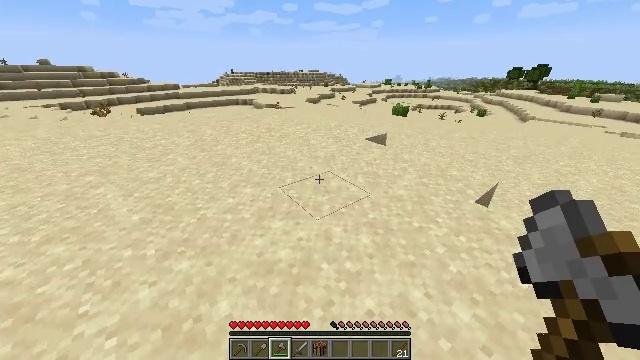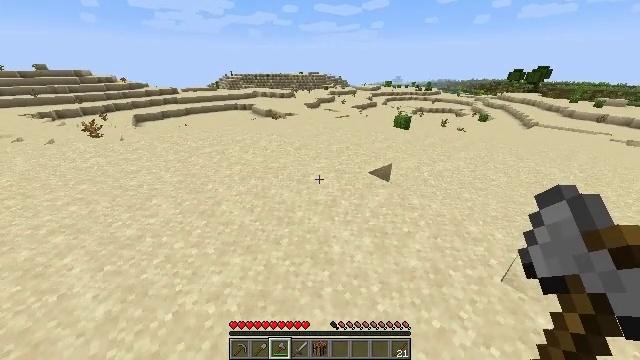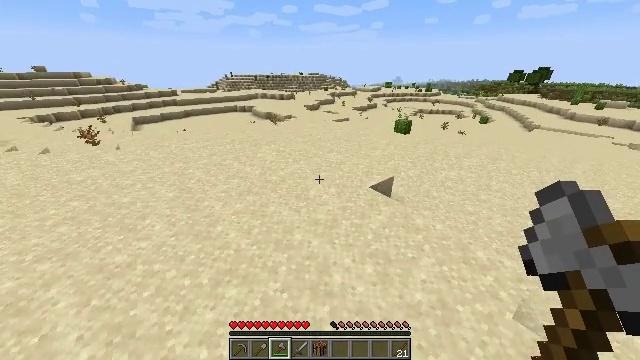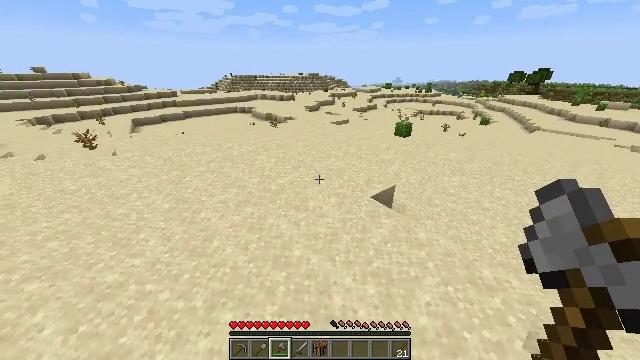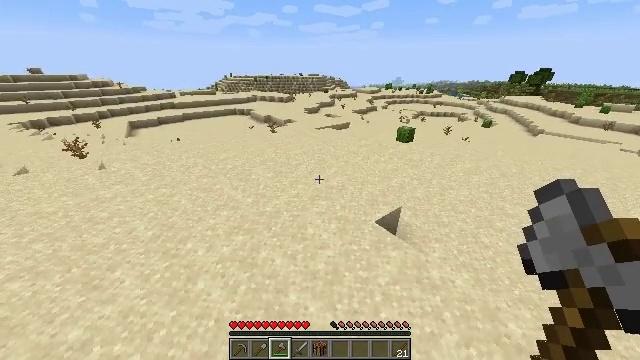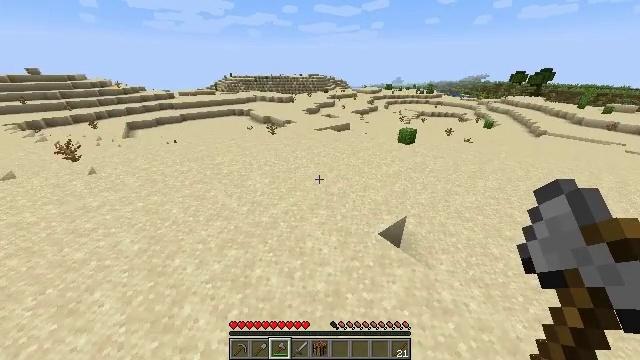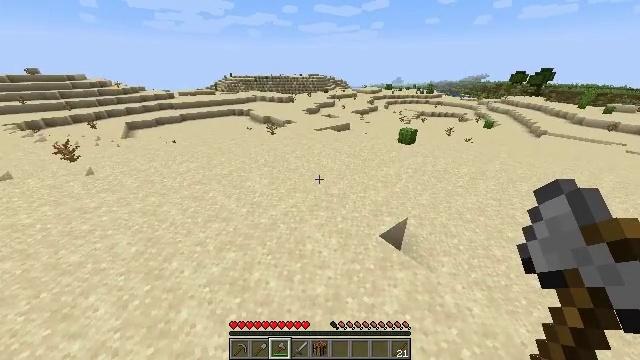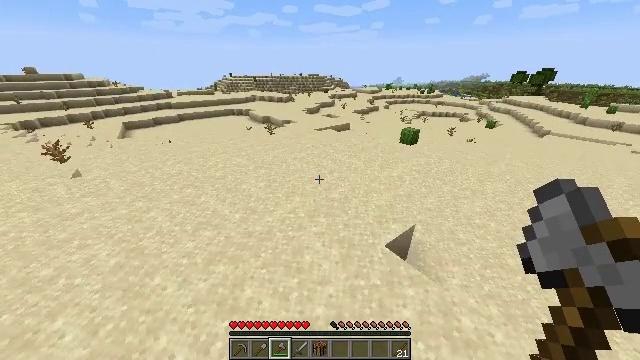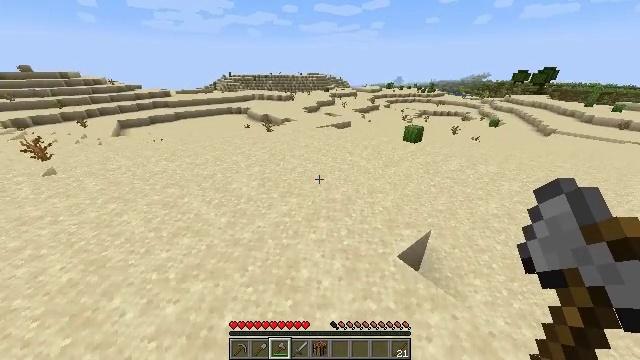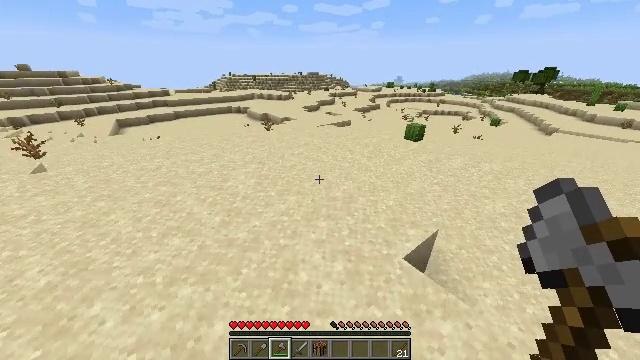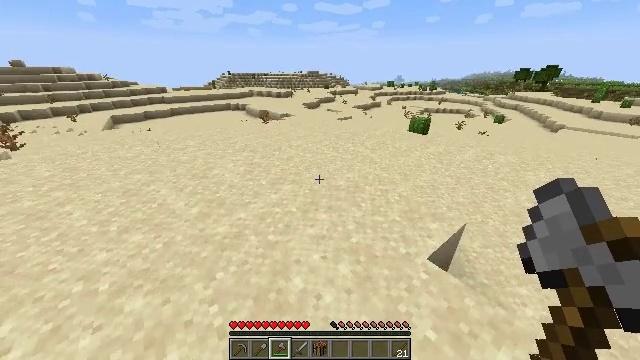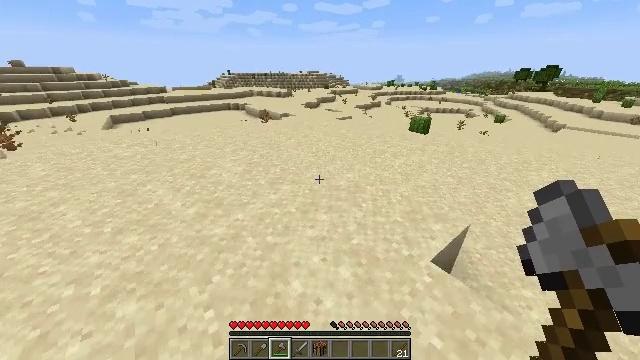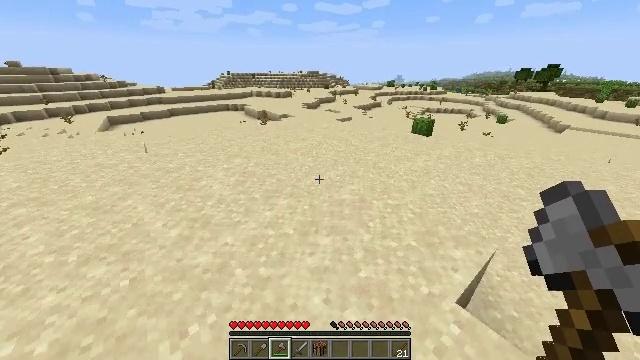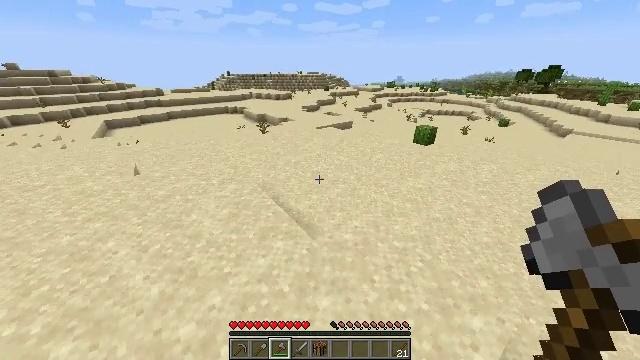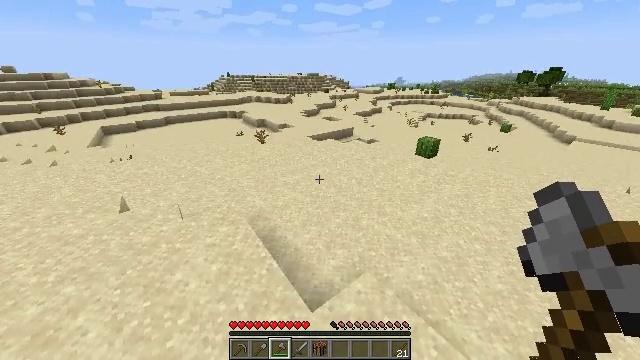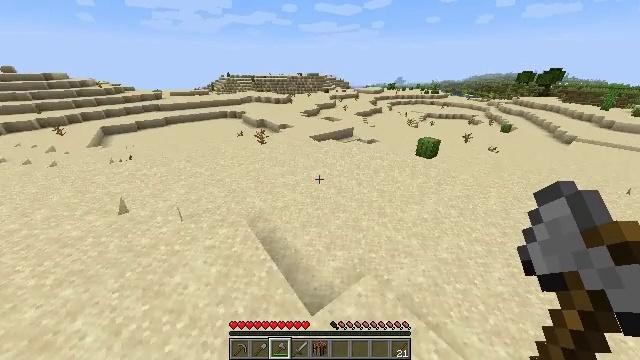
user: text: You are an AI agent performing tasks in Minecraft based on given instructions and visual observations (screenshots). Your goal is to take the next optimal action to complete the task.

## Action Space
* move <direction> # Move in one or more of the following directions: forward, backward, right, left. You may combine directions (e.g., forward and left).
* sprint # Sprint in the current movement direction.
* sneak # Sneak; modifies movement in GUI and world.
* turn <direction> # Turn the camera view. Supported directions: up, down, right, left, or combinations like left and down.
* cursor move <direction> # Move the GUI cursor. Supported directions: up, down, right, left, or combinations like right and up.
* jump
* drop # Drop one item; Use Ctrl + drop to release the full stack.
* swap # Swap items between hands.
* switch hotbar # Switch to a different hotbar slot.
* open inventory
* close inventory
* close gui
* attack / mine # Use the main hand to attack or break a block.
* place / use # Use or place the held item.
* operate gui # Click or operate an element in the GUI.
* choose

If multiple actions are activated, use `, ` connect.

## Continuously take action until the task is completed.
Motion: motion action
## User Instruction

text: Attack the hay block to get hay.
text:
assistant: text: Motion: move forward, sprint, jump
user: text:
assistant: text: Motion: move forward, sprint, jump
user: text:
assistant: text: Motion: move forward, sprint, jump
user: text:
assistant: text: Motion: move forward, sprint, jump
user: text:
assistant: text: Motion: move forward, sprint, jump
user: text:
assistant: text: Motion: move forward, sprint, jump
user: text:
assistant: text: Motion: move forward, sprint, jump
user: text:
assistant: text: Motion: move forward, sprint, jump
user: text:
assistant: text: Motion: move forward, sprint, jump
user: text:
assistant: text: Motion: move forward, sprint, jump
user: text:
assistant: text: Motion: move forward, sprint, jump
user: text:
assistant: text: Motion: move forward, sprint, jump
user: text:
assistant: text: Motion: move forward, sprint, jump
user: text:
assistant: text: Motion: move forward, sprint, jump
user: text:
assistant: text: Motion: move forward, sprint, jump
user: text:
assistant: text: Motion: move forward, sprint, jump
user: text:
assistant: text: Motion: move forward, sprint, jump
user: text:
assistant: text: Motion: move forward, sprint, jump
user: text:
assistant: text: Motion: move forward, sprint, jump
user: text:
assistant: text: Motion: move forward, sprint, jump
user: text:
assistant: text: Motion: move forward, sprint, jump
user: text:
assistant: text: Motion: move forward, sprint, jump
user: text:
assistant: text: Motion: move forward, sprint, jump
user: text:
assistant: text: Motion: move forward, sprint, jump
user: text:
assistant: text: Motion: move forward, sprint, jump
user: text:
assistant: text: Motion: move forward, sprint, jump
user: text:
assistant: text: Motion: move forward, sprint, jump
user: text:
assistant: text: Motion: move forward, sprint, jump
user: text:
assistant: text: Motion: move forward, sprint, jump
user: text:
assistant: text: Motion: move forward, sprint, jump